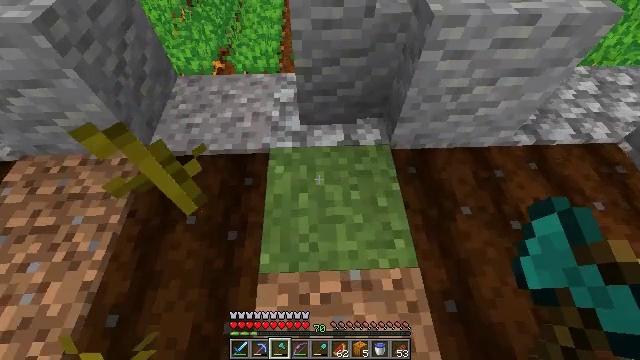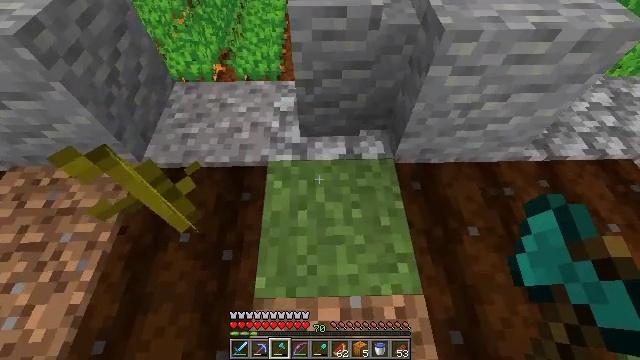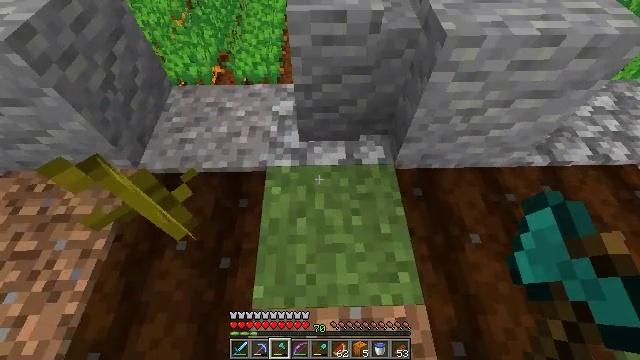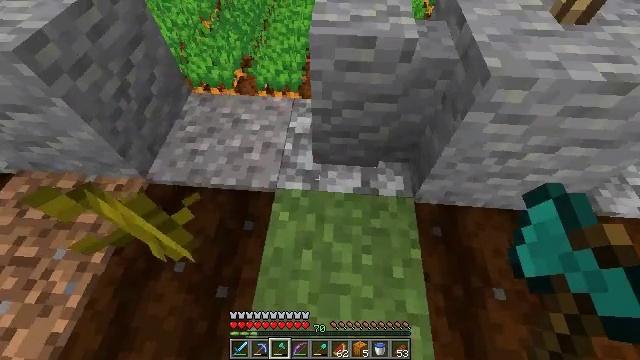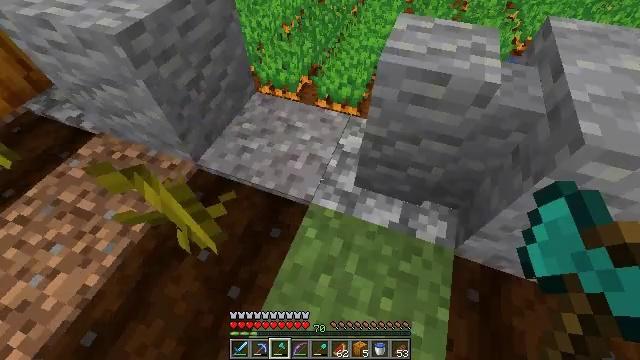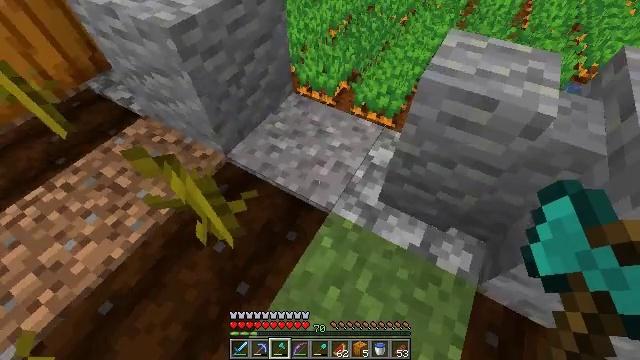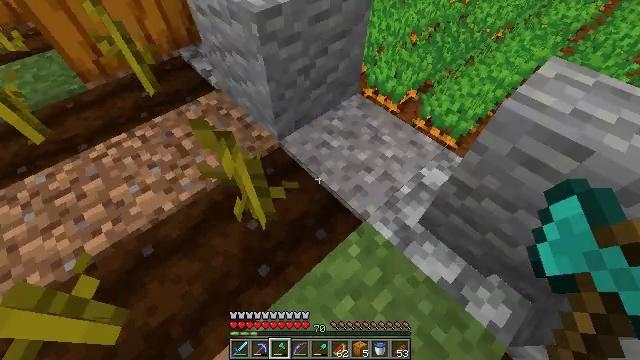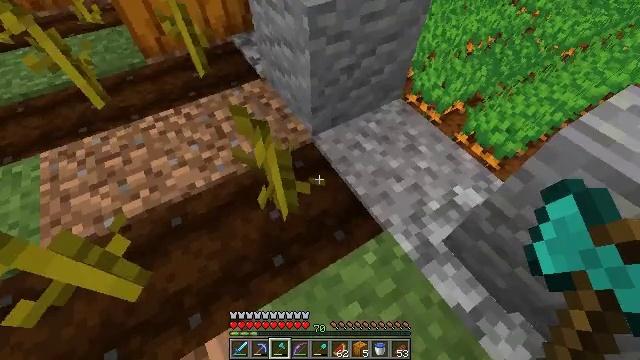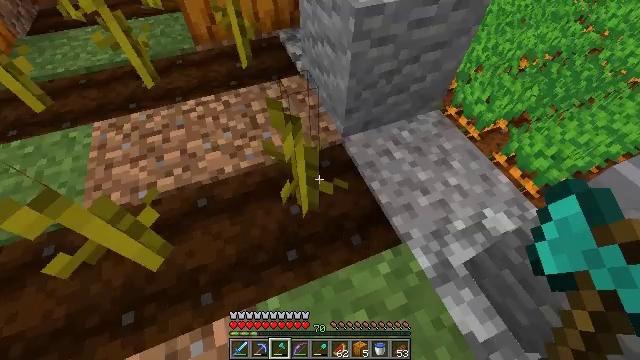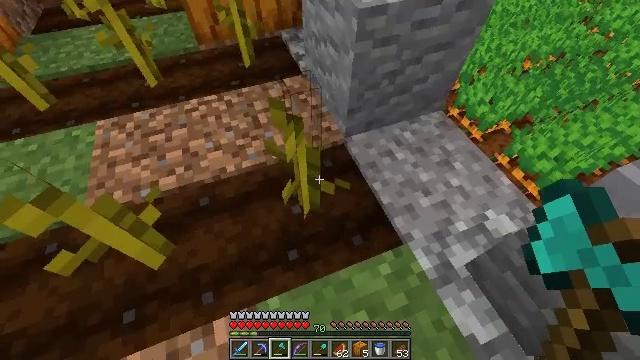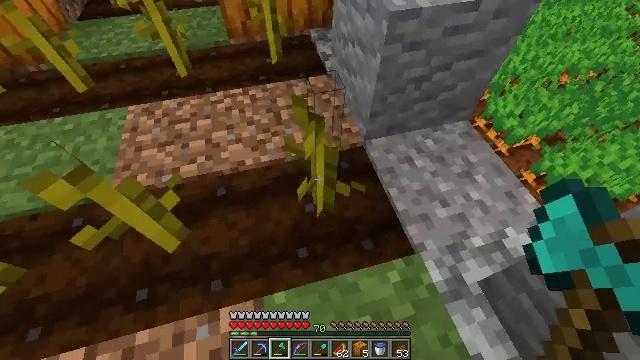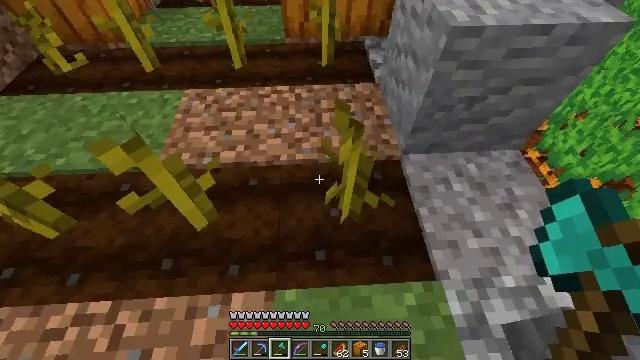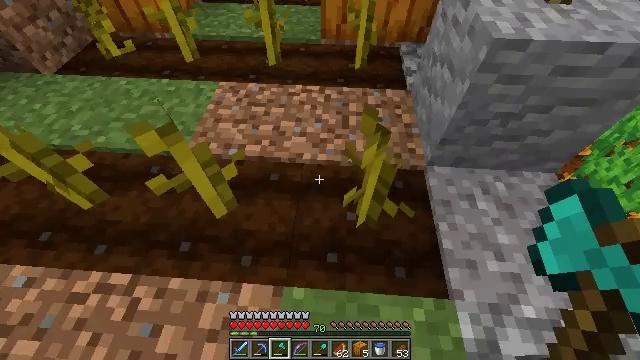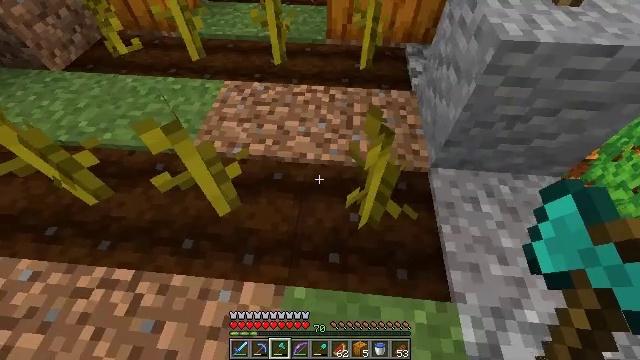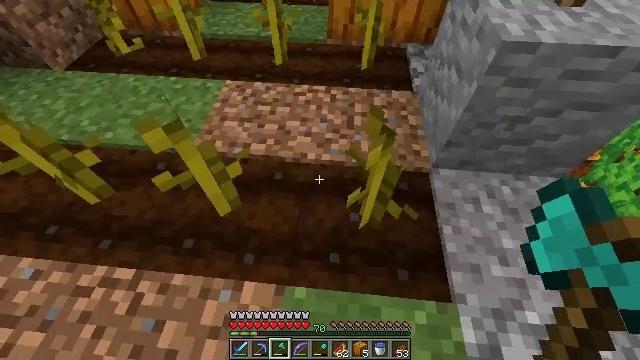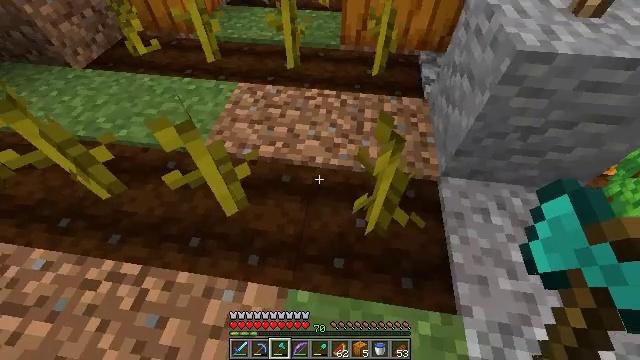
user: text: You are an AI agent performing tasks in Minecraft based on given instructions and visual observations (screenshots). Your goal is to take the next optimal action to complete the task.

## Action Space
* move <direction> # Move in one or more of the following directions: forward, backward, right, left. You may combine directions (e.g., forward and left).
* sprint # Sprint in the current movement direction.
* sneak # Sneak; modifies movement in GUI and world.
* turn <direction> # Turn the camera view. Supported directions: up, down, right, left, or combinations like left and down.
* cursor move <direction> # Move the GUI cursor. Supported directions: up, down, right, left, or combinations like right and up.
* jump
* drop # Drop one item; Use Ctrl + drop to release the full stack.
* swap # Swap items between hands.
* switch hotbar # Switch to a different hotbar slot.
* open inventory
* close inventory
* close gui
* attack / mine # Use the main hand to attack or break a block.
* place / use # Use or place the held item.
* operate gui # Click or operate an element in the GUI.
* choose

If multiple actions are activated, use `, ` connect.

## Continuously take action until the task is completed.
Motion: motion action
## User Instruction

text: Gather a pumpkin block.
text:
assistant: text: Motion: move forward
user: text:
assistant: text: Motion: move forward
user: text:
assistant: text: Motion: turn left
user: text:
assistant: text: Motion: turn left and up
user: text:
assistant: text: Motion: turn left
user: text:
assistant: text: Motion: turn left
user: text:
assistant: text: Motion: turn left
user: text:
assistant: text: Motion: turn left
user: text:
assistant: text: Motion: no_op
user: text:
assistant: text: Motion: turn left
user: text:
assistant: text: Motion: turn left
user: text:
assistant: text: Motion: turn left
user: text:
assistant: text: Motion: turn left
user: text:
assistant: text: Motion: no_op
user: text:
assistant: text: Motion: turn left
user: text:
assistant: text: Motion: move forward, turn left and up
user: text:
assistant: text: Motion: move forward, turn up
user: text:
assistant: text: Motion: move forward, turn up
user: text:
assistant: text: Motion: move forward, turn right and up
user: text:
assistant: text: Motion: move forward and move right, turn right and up
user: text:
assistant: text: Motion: move forward and move right, turn right and up
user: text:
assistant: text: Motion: move forward and move right, turn right and up
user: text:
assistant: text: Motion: move forward and move right
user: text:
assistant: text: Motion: move forward
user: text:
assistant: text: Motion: move forward
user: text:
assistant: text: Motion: move forward, turn right
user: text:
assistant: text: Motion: move forward
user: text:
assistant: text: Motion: move forward
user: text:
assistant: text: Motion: move forward
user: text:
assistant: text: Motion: move forward